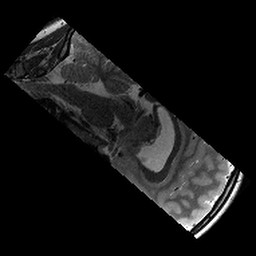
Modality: T2w
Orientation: sagittal
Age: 10
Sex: male
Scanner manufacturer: siemens
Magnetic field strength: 3 T
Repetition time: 9.23 s
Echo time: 0.067 s